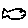
Label: fish